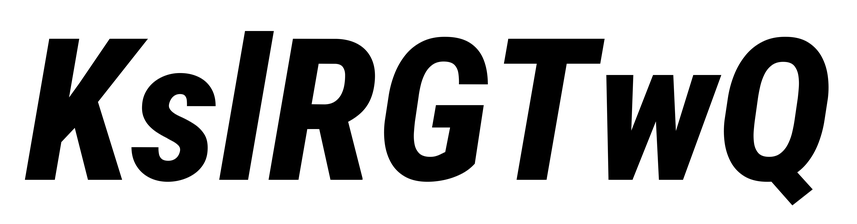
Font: Roboto-Italic_Condensed_ExtraBold_Italic